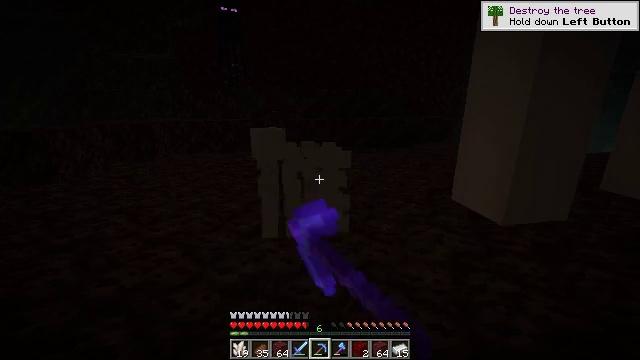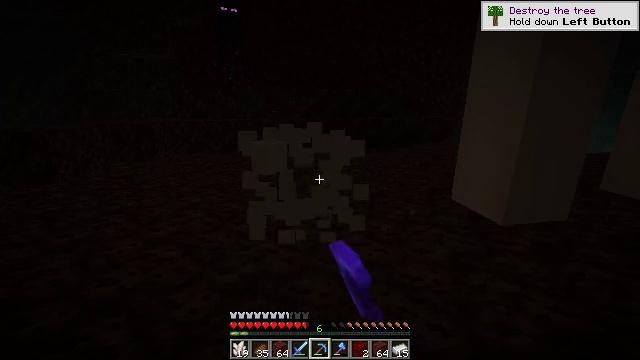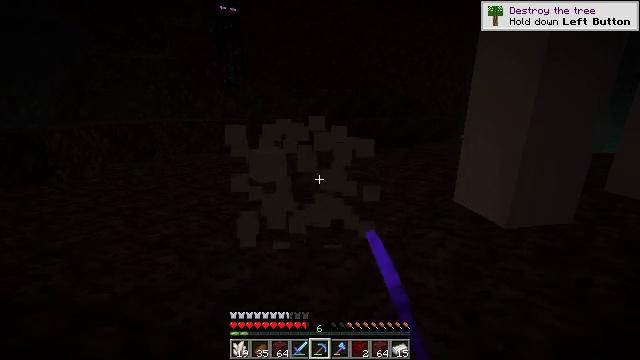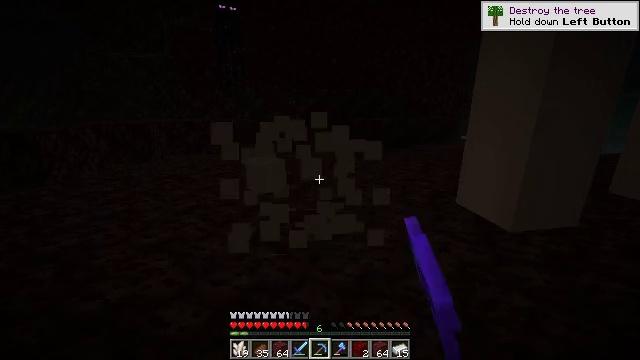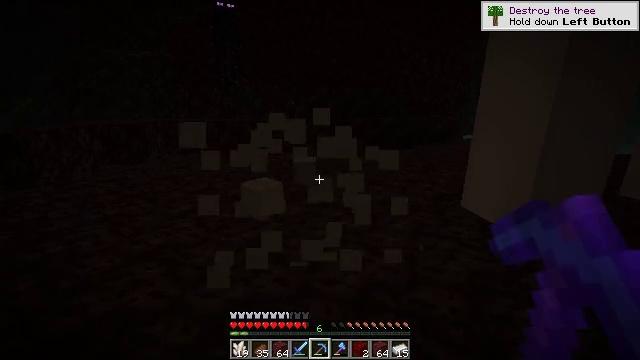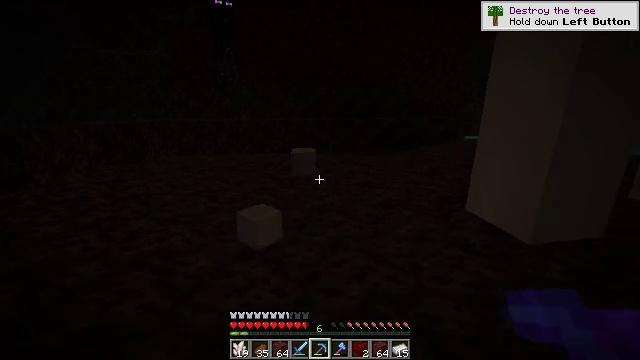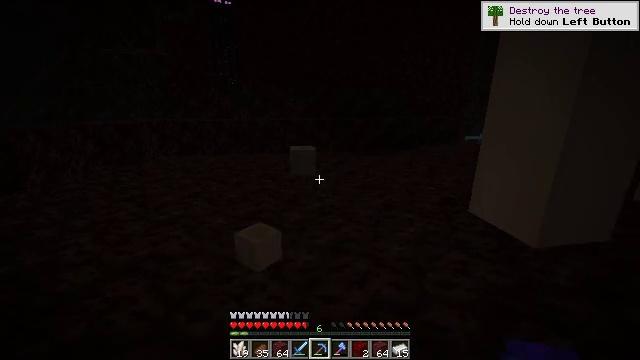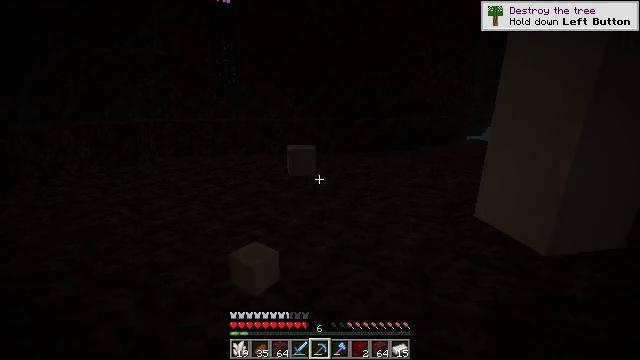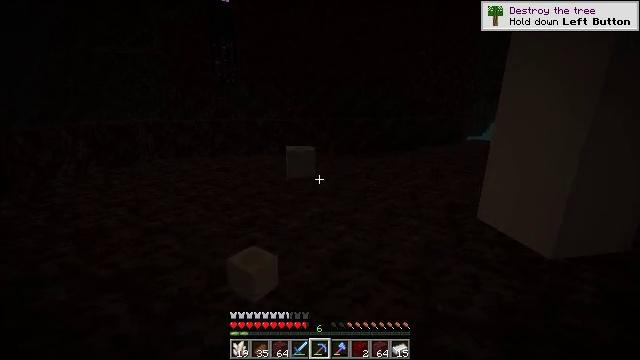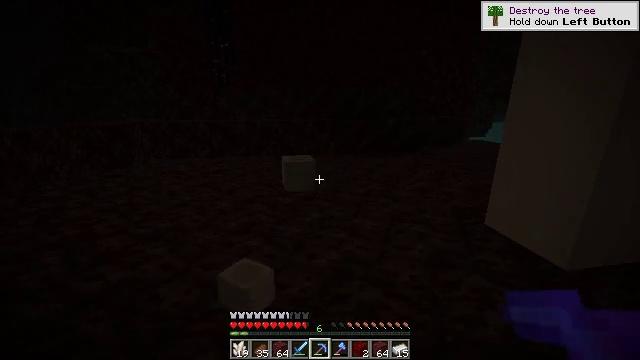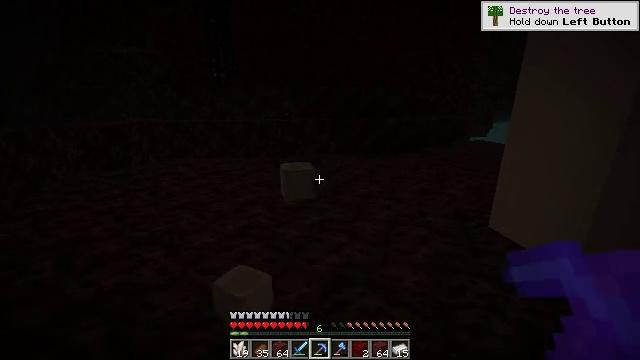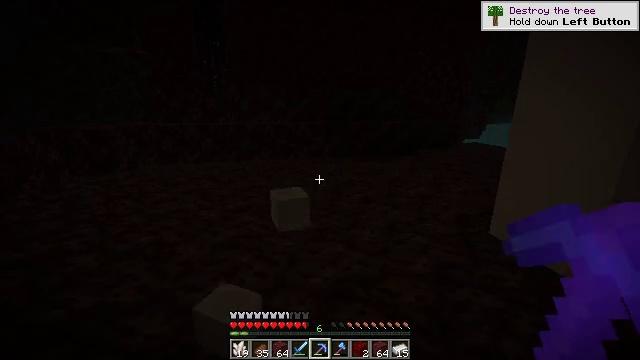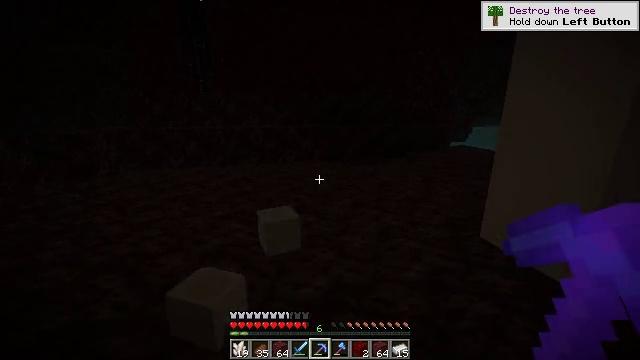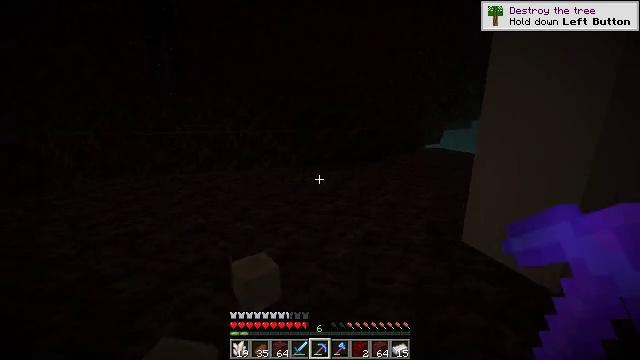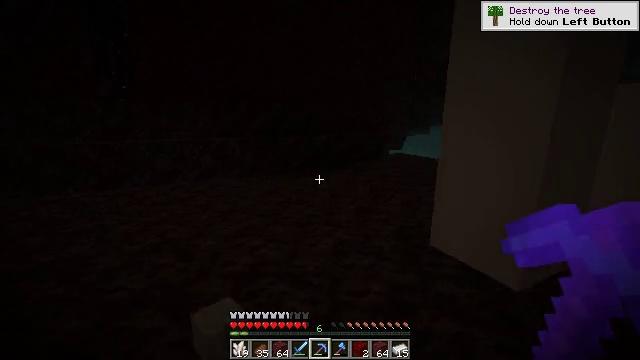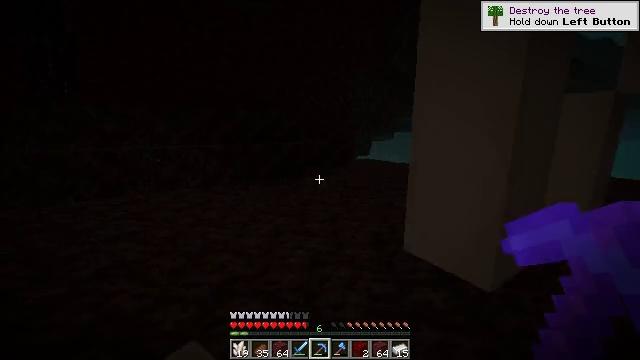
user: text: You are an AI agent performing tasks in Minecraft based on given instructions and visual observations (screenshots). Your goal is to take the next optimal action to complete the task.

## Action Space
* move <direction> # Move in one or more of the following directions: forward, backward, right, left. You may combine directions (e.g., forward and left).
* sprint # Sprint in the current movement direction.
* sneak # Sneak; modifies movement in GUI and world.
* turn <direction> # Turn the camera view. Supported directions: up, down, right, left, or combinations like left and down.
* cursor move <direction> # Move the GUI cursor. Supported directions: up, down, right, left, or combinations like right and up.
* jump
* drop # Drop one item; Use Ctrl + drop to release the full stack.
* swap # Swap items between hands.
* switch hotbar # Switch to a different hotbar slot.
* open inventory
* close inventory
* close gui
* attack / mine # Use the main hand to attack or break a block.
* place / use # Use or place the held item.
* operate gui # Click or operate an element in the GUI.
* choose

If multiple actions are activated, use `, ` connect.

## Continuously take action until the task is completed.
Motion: motion action
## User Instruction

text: Break the bone block to gather material.
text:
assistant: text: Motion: attack / mine
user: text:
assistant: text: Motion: move forward, attack / mine
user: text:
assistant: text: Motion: move forward
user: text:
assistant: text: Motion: move forward
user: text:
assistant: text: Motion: move forward
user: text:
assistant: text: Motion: move forward
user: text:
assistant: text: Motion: move forward
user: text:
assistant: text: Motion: move forward
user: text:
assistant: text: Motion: move forward
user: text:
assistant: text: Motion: move forward
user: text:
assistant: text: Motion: move forward, turn right
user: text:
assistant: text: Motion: move forward, turn right
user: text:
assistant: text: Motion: move forward, turn right
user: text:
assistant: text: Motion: move forward, turn right and up
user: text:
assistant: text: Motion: move forward and move left, turn right and up
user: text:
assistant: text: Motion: move forward and move left, turn right and up
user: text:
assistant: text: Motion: move forward and move left, turn right and up
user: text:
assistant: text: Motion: move forward and move left, turn right and up
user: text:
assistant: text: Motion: move left, turn right and up
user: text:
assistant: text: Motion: turn right and up
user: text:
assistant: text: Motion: turn right and up
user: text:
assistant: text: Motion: attack / mine
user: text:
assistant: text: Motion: attack / mine
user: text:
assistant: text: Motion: attack / mine
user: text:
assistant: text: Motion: attack / mine
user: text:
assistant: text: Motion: turn left and up, attack / mine
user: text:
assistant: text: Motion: turn left and up, attack / mine
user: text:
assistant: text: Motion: turn left, attack / mine
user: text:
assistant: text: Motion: attack / mine
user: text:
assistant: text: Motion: move forward, attack / mine